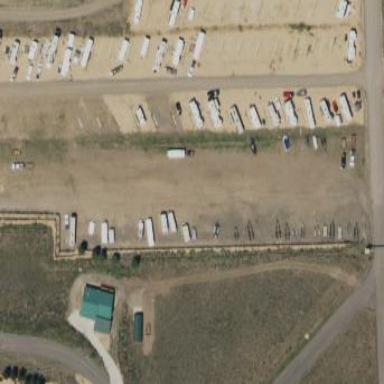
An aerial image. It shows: Camping site with caravans available for accommodation.